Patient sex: M
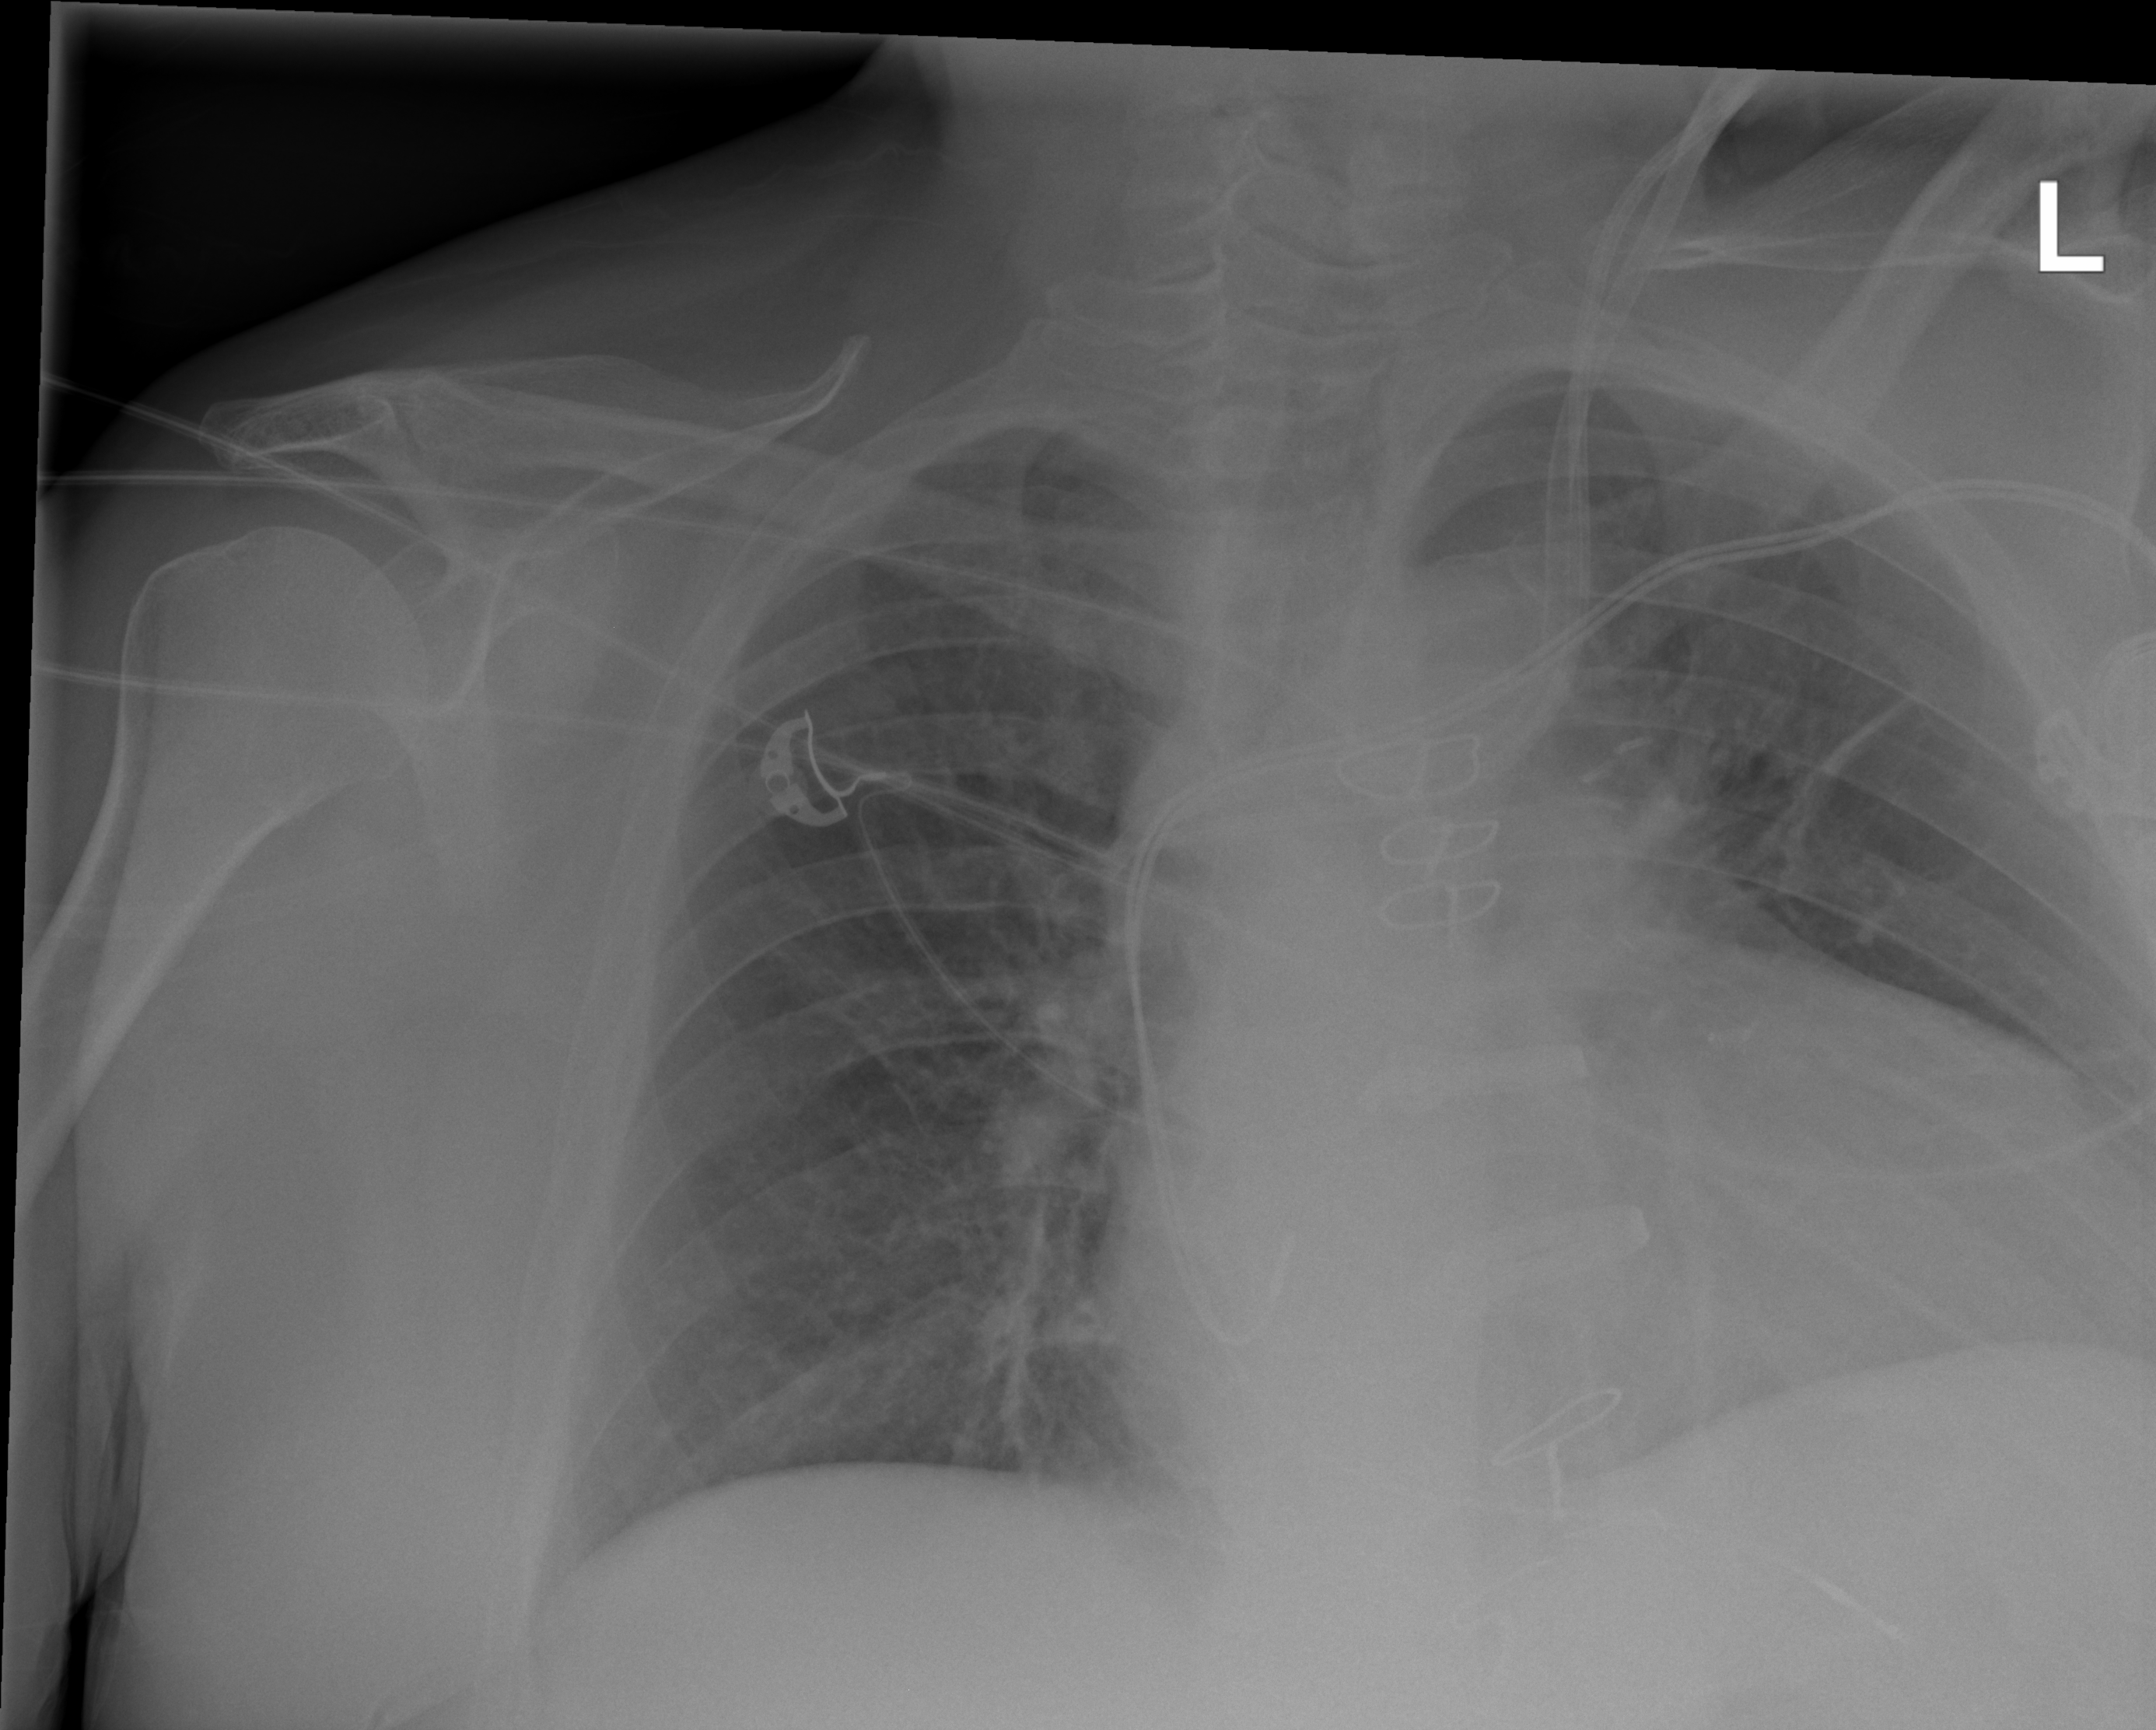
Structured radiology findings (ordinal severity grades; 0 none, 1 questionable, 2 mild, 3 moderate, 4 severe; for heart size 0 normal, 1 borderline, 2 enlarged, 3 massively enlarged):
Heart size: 2
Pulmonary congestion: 2
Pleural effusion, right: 0
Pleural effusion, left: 0
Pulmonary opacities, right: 2
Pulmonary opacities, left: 0
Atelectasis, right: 2
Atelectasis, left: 2